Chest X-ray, PA view. Patient: 59 years old, sex M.
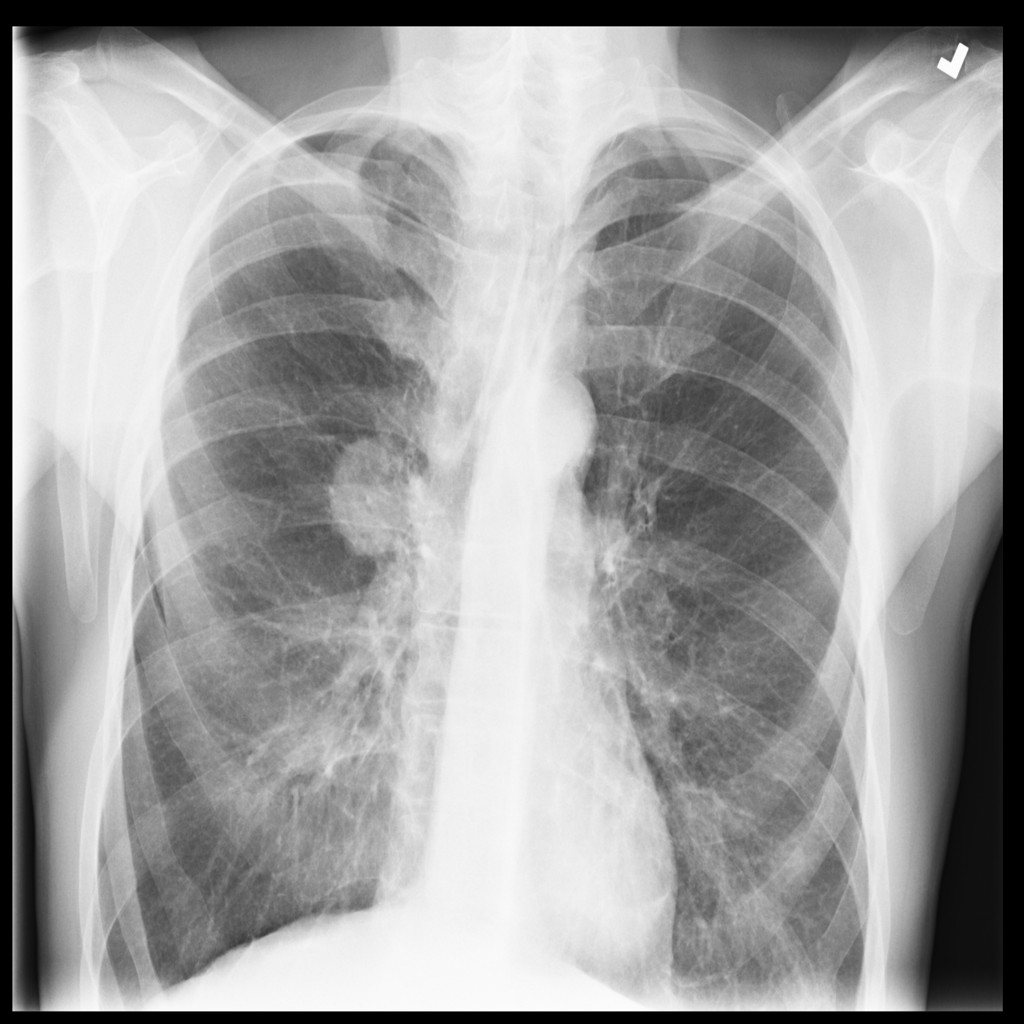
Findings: Mass